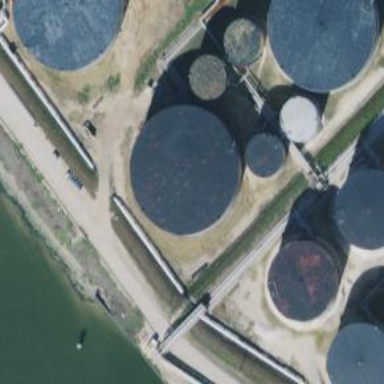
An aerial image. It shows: Storage tank building.